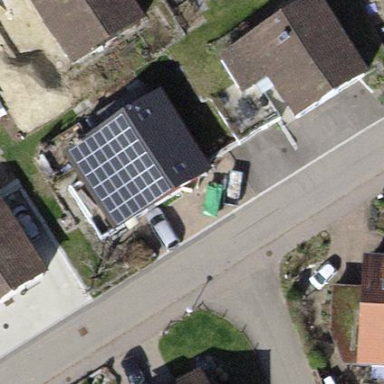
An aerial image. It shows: Detached building with gabled roof.